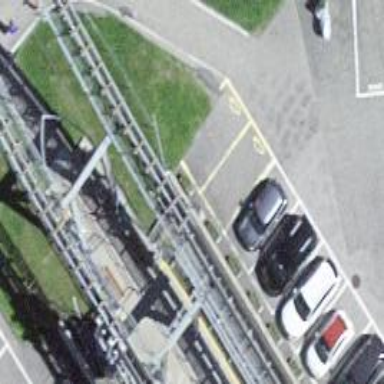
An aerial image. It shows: Charging station.